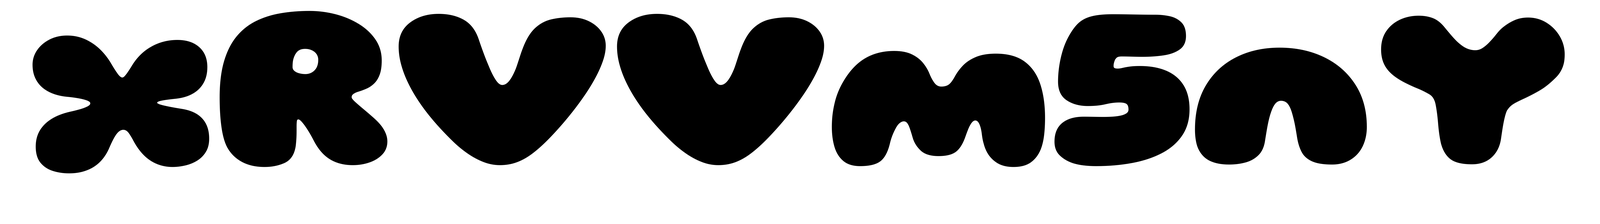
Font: Gluten_Black